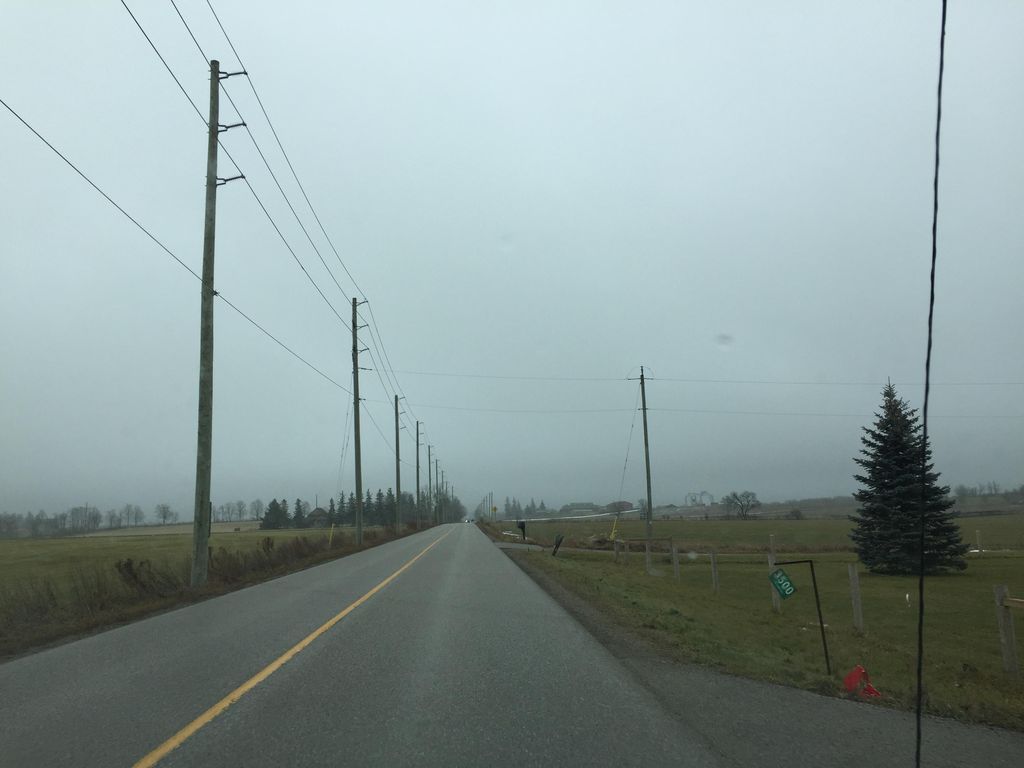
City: kitchener-waterloo